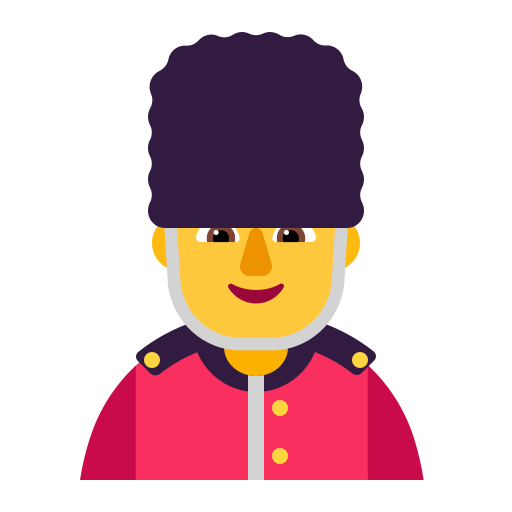
man guard flat default